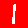
Digit: 1